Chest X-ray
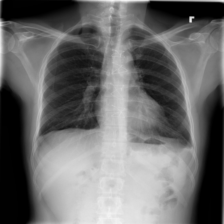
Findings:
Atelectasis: negative
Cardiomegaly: negative
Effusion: negative
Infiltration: negative
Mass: negative
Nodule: negative
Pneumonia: negative
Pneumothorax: negative
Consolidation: negative
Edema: negative
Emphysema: negative
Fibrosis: positive
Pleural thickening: negative
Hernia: negative